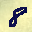
Label: 8